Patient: sex M, age 43
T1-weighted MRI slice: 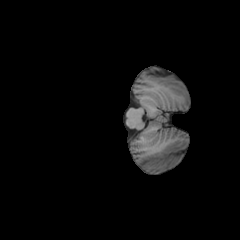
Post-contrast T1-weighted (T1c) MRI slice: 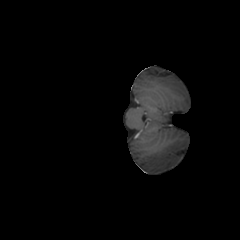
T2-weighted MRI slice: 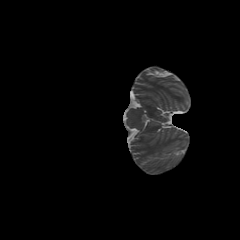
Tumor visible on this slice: no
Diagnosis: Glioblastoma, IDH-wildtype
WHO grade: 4